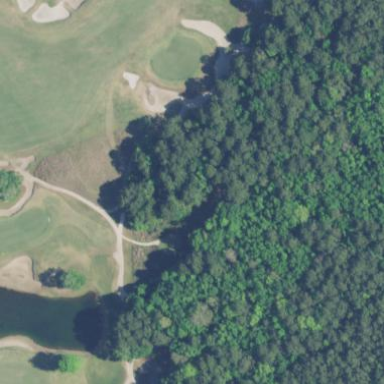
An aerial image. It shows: Rough grassy area used for golf.